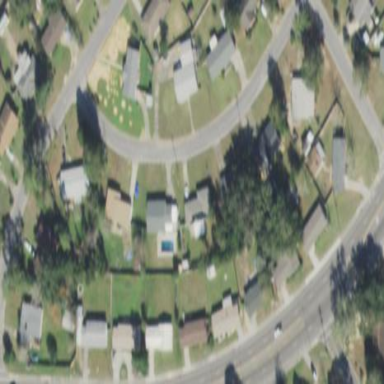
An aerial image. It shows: This residential area consists of single-family homes.